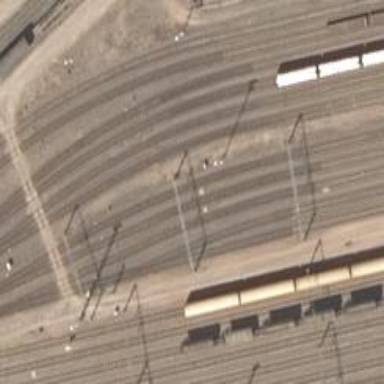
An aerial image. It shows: Railway signal.